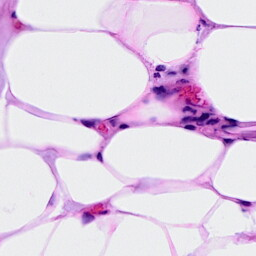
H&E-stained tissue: Breast